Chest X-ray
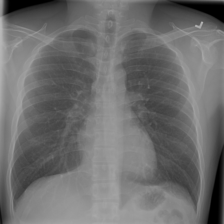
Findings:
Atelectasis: negative
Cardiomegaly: negative
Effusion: negative
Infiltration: negative
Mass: negative
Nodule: negative
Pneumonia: negative
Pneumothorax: negative
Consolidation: negative
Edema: negative
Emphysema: negative
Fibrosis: negative
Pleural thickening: negative
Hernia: negative